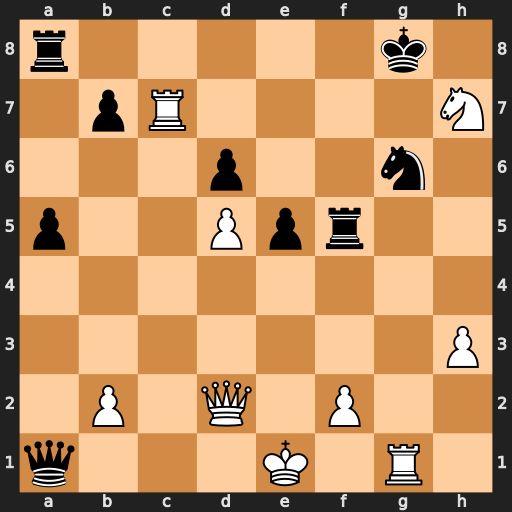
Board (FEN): r5k1/1pR4N/3p2n1/p2Ppr2/8/7P/1P1Q1P2/q3K1R1
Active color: w
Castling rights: -
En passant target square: -
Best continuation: Rc1 Qxc1+ Qxc1